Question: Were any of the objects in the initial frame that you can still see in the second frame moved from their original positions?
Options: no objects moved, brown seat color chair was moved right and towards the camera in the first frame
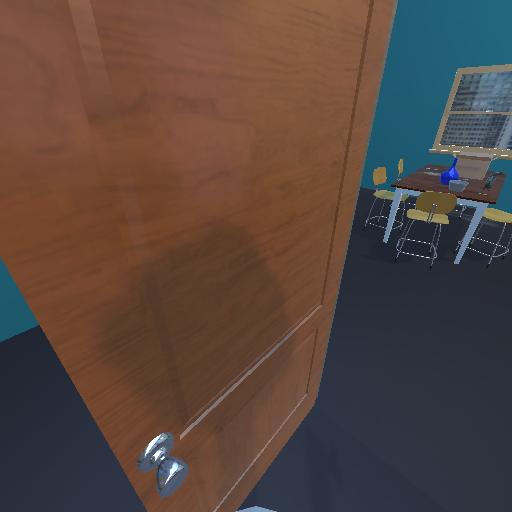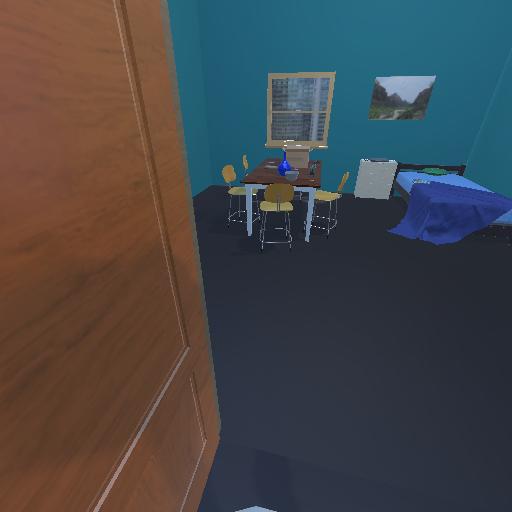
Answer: no objects moved